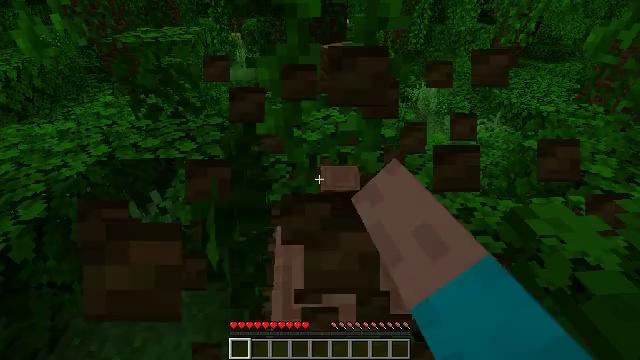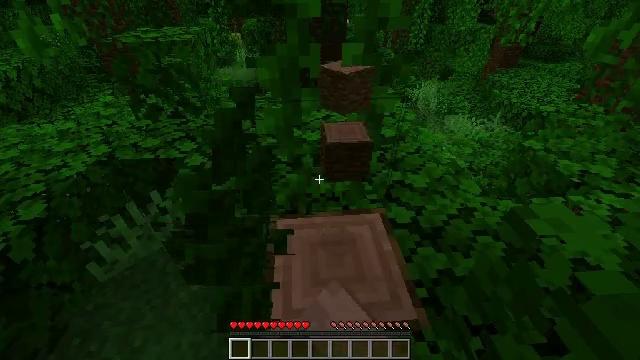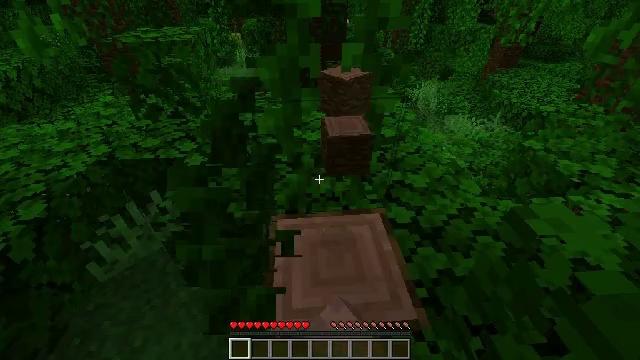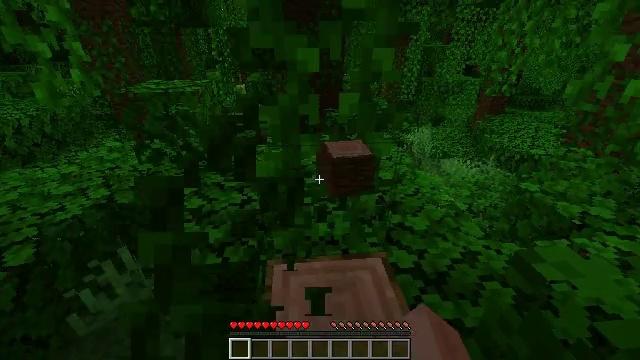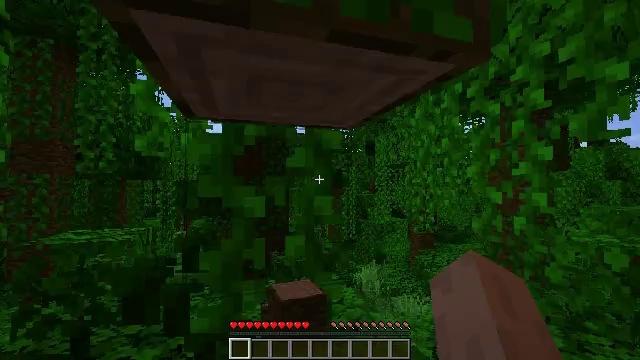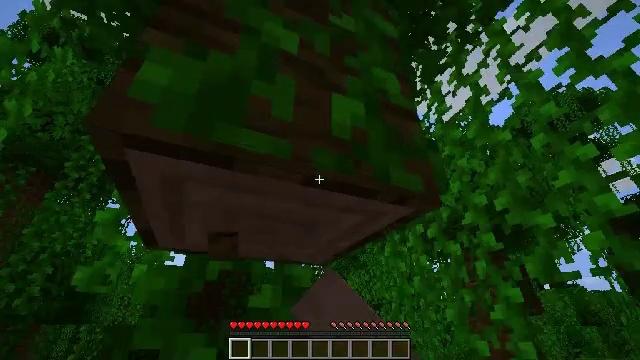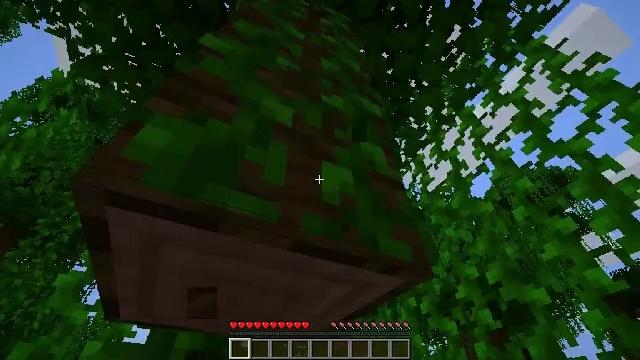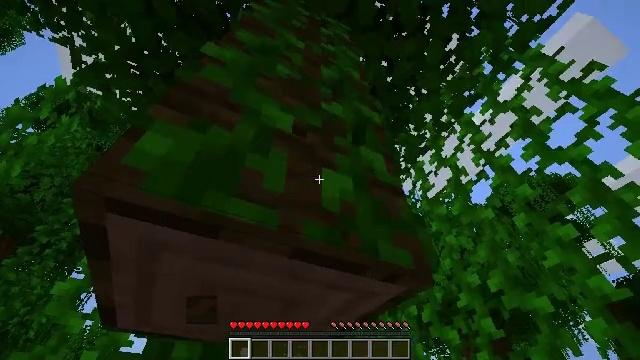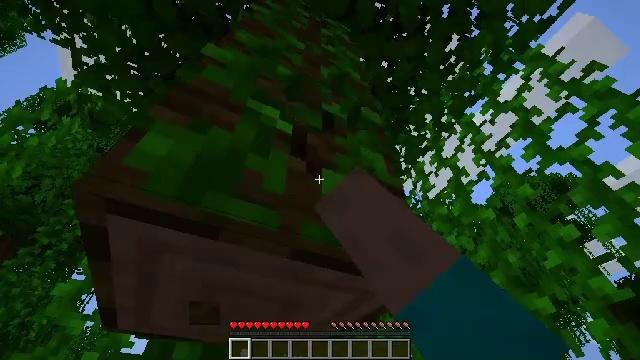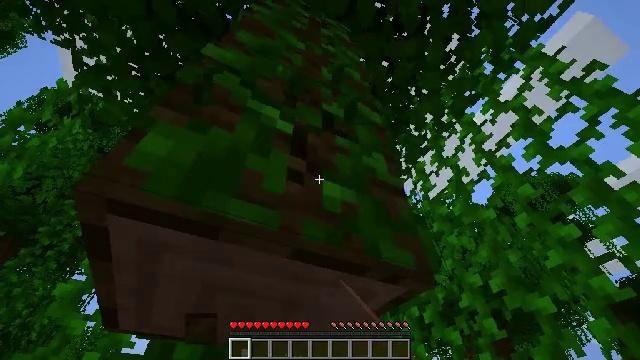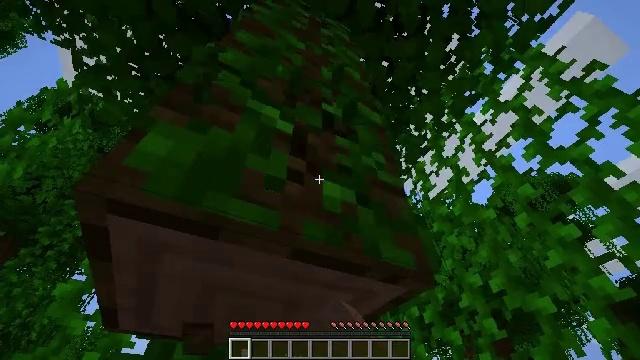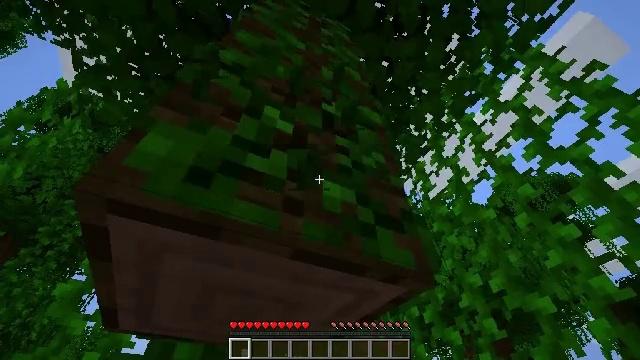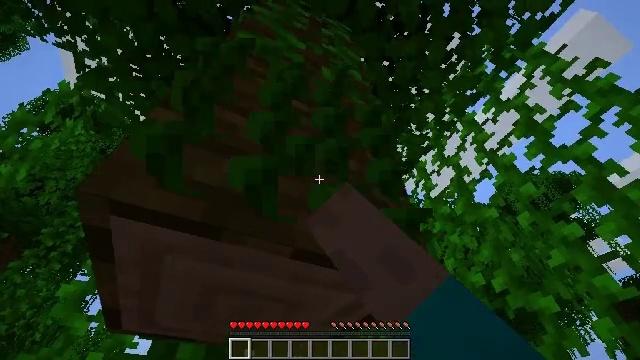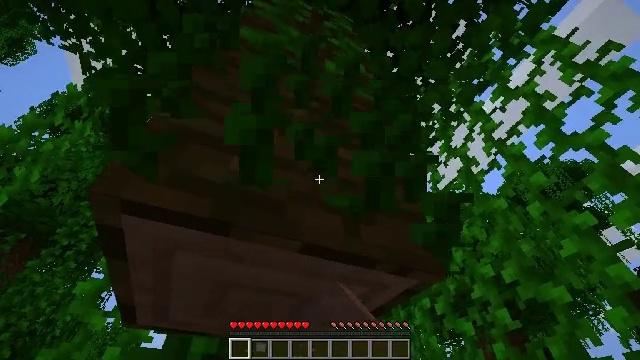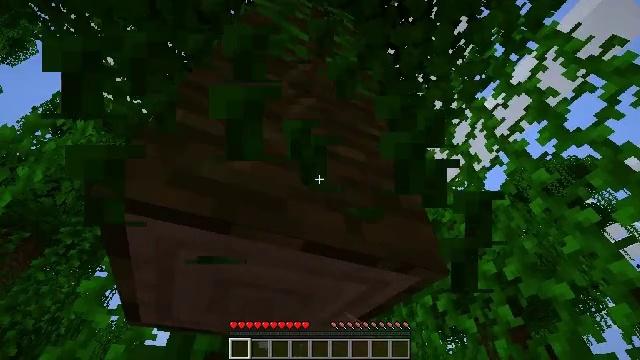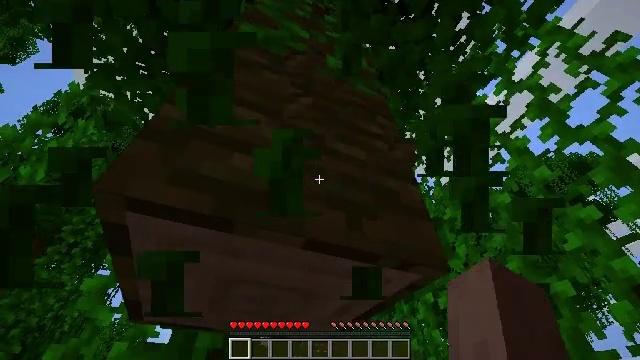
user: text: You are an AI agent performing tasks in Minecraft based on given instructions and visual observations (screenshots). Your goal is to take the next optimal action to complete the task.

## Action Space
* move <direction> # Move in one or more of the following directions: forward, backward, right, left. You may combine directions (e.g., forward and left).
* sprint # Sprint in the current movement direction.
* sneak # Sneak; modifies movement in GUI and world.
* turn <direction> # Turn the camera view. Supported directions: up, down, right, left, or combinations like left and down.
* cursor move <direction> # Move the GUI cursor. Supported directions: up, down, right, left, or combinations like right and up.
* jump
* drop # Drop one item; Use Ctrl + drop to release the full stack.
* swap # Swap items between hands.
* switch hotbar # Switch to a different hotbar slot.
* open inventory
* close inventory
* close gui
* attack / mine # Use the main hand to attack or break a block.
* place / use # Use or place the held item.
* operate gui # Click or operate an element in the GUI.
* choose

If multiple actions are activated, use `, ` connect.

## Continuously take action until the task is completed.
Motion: motion action
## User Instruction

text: Retrieve vines from walls or cliffs.
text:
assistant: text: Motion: attack / mine
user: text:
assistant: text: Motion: attack / mine
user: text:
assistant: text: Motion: turn up, attack / mine
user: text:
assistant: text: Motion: turn right and up, attack / mine
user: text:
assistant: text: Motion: turn right and up, attack / mine
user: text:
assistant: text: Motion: turn right and up, attack / mine
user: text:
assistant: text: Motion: turn up, attack / mine
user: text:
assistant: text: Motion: attack / mine
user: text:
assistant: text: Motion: attack / mine
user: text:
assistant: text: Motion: attack / mine
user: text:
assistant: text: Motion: attack / mine
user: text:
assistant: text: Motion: attack / mine
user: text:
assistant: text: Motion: turn left and down, attack / mine
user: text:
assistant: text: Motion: attack / mine
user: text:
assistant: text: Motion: attack / mine
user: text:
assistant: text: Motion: attack / mine
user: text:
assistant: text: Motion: attack / mine
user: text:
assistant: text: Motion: attack / mine